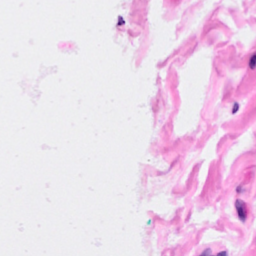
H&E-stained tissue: Breast